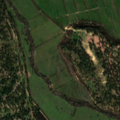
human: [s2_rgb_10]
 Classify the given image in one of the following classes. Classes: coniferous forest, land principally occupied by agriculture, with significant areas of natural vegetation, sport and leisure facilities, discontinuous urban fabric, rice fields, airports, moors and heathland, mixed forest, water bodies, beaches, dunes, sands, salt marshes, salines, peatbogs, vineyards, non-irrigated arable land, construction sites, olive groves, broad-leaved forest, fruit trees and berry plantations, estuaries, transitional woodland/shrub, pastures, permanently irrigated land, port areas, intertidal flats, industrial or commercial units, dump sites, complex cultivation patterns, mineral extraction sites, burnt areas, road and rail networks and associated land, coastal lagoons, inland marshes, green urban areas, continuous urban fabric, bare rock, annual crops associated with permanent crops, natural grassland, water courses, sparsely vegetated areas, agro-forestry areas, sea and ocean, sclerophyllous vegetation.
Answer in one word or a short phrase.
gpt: permanently irrigated land, agro-forestry areas, broad-leaved forest, mixed forest